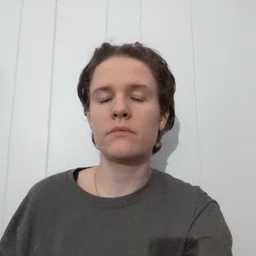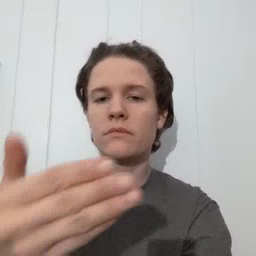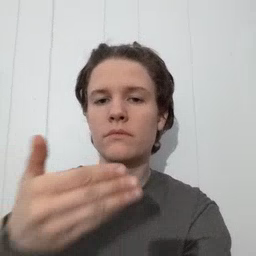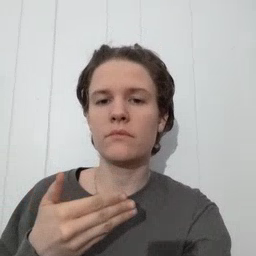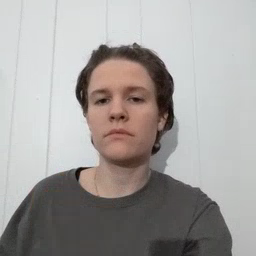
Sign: before